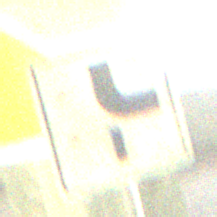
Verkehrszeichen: VerlaufVorfahrtsstrasse10
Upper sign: Stop
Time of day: NotSpecified
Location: Indoor (Special)
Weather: NotSpecified
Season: NotSpecified
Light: Artificial